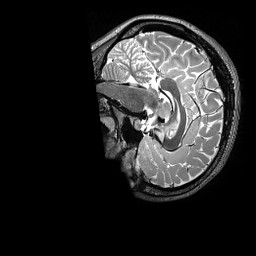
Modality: T2w
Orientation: sagittal
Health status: healthy
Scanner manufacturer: siemens
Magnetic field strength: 3 T
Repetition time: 3.2 s
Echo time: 0.565 s